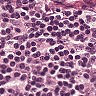
Metastatic tissue present: no